Interaction volume radius: 5 \u00c5
Interaction volume height: 40 \u00c5
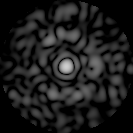
Disorder parameter: 0.8487